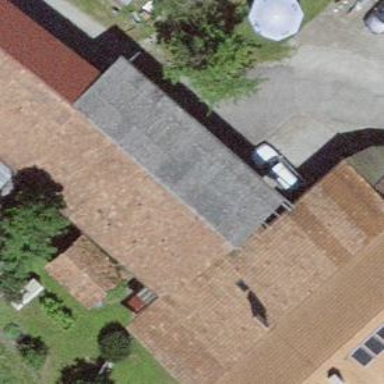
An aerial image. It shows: Detached building.